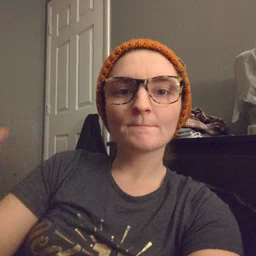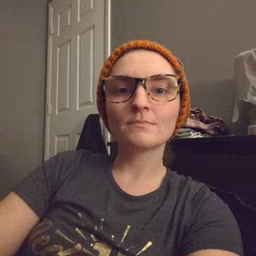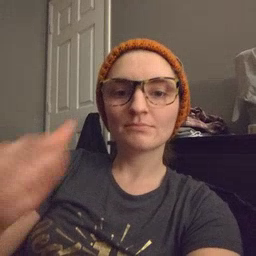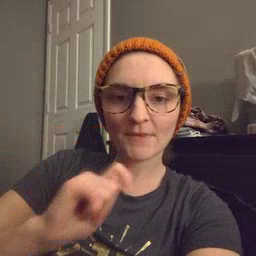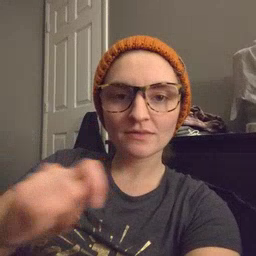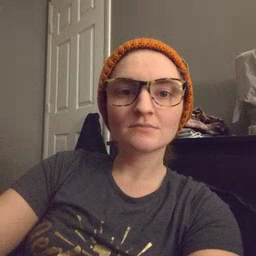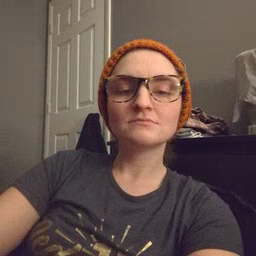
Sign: potty